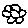
Label: flower